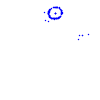
Particle: proton